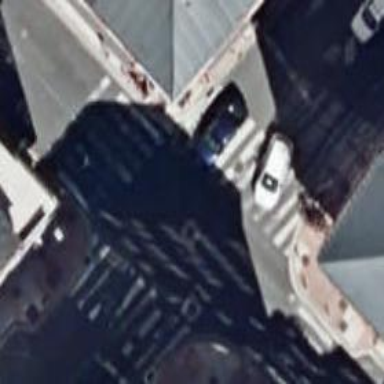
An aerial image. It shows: Crossing with traffic signals.